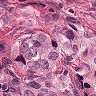
Metastatic tissue present: yes